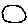
Label: circle